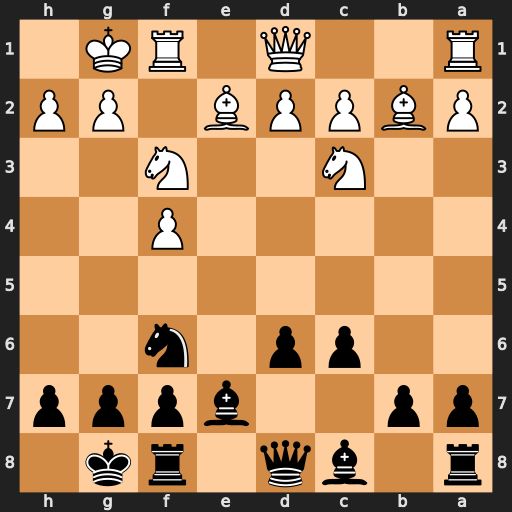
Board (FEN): r1bq1rk1/pp2bppp/2pp1n2/8/5P2/2N2N2/PBPPB1PP/R2Q1RK1
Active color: b
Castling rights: -
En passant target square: -
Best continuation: Qb6+ Kh1 Qxb2 Rb1 Qa3